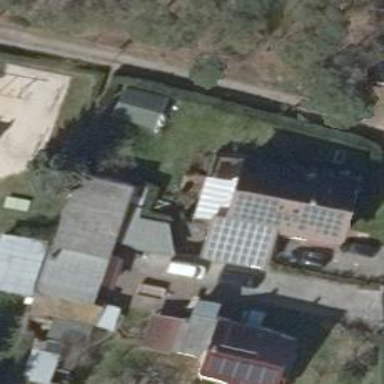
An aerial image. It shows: White house with gabled roof covered in black roof tiles.